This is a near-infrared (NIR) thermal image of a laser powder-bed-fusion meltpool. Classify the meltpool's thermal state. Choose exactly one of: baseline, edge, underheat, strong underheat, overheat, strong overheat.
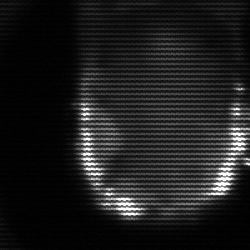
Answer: baseline